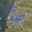
Label: 6